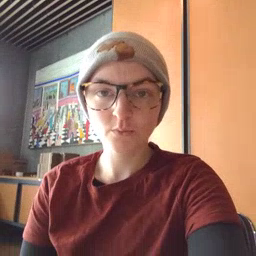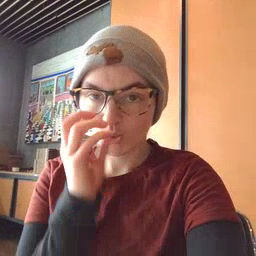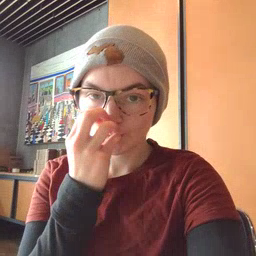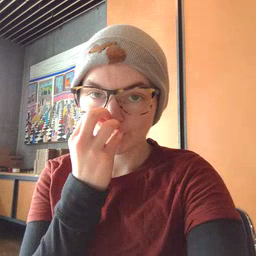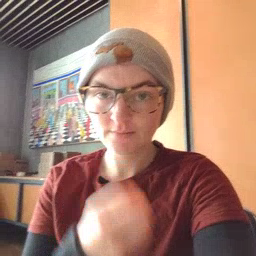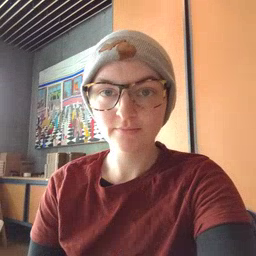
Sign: clown